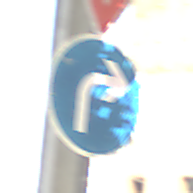
Verkehrszeichen: VorgeschriebeneFahrtrichtungRechts
Zusatzzeichen oben: VorfahrtGewaehren
Umgebung: Roofed, Suburban
Tageszeit: MorningAfternoon
Wetter: PartlyCloudy
Licht: Natural
Jahreszeit: Winter
Kontrast: LowContrast